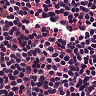
Metastatic tissue present: no